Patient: sex M, age 57
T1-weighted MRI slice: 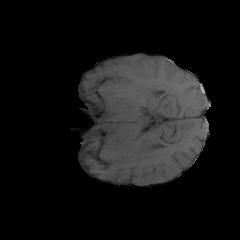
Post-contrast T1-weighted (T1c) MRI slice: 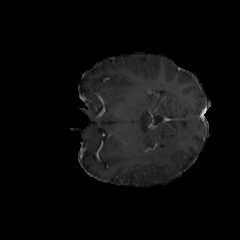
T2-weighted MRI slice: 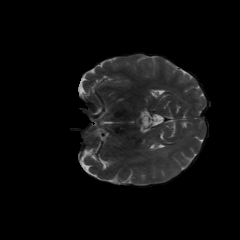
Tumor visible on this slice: yes
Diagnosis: Glioblastoma, IDH-wildtype
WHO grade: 4